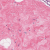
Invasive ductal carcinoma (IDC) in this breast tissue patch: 0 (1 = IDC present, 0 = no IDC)